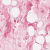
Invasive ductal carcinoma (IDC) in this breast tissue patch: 0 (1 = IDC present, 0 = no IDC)